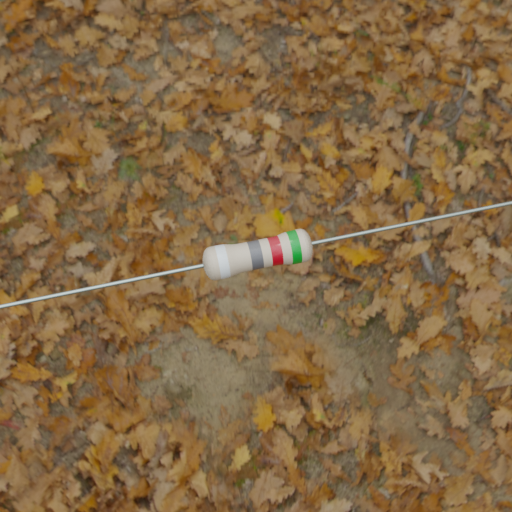
Resistor colour bands (in order): white, gray, red, green